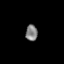
Tissue: prostate
Cell type: T cells
Senescence score: 0.3309
Nuclear area (px): 186
Mean DAPI intensity: 129.93